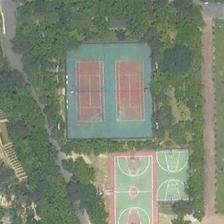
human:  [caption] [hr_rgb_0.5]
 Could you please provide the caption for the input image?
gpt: two tennis courts and a basketball field are surrounded by many green trees .

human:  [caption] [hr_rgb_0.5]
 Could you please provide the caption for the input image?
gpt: this exercise yard which made up of two tennis courts and two basketnall courts is not very huge while it is embraced by lush trees .

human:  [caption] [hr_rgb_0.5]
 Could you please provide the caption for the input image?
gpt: two tennis courts and a basketball field are surrounded by many green plants .

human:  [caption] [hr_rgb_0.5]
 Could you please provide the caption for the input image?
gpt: many green trees are around two tennis courts and a basketball field .

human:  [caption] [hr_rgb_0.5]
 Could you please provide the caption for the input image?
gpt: two tennis courts and a basketball field are surrounded by many green plants .